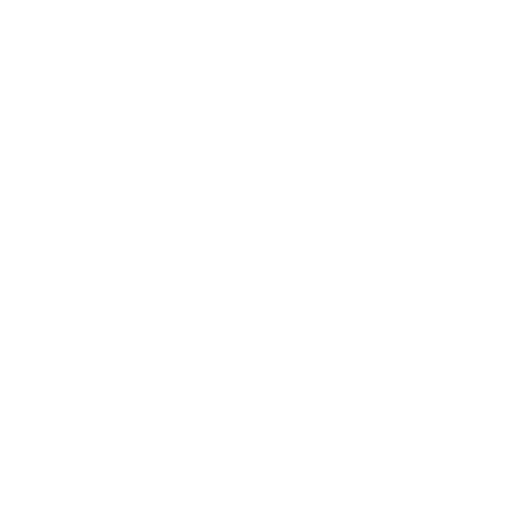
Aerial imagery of cape in Alaska named Kaigao Point containing only unknown